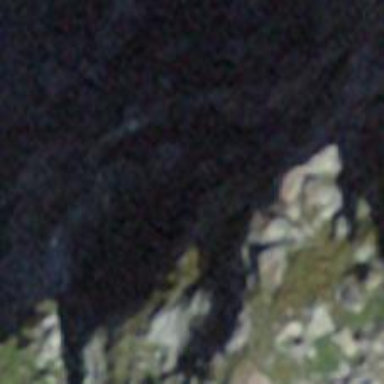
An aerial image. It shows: Cliff in nature.